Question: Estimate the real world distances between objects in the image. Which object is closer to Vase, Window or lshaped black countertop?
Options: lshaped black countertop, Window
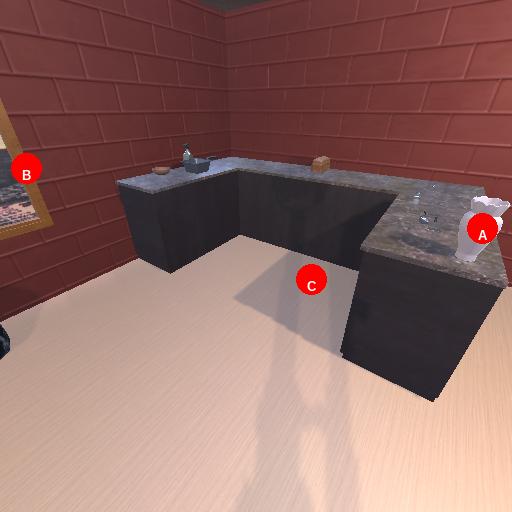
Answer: lshaped black countertop